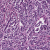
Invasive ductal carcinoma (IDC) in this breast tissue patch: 1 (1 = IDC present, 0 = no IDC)